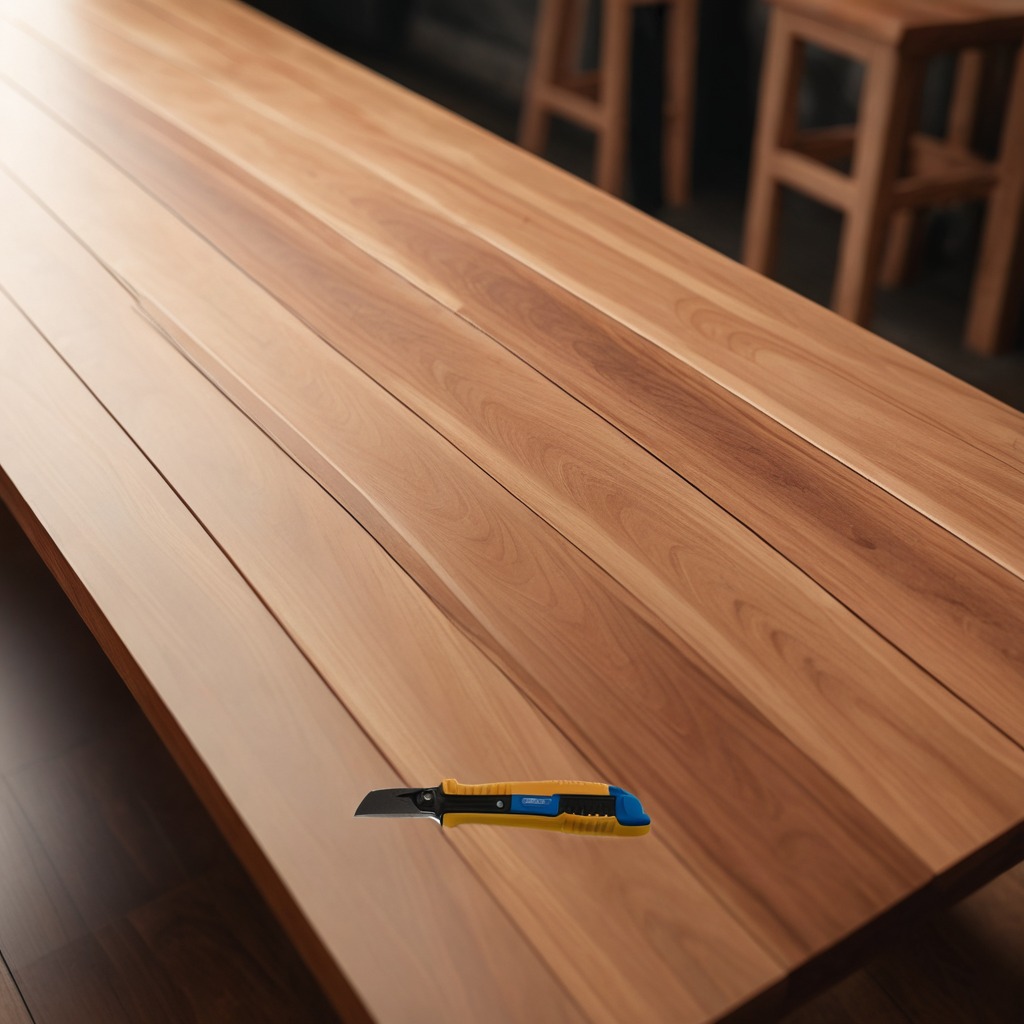
A utility knife is lying on a wooden table in a carpentry studio.